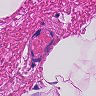
Metastatic tissue present: no